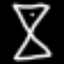
Label: hourglass